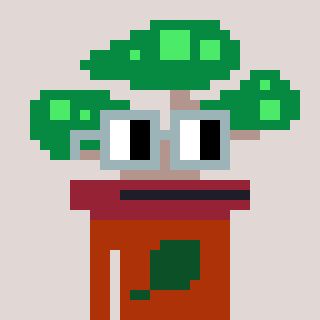
a pixel art character with square dark gray glasses, a bonsai-shaped head and a hotbrown-colored body on a warm background